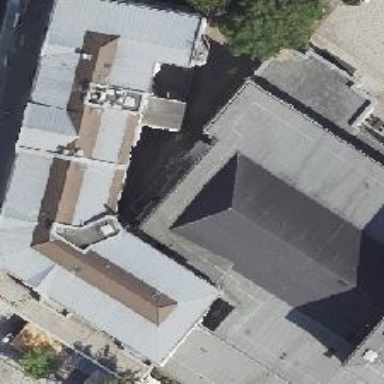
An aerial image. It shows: Hipped roof on residential building.